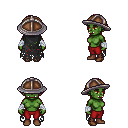
a pixel art fantasy rpg character, female body template, orc, green skin, black tattered cape, red pants, ruby red long mohawk hairstyle, chain helm, white cloth bandages, brown shoes, four views (front, back, left, right), 2x2 character sprite sheet, small pixel art, hard edges, no anti-aliasing